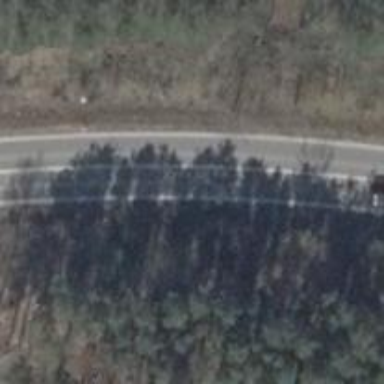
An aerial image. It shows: Tertiary road with asphalt surface.